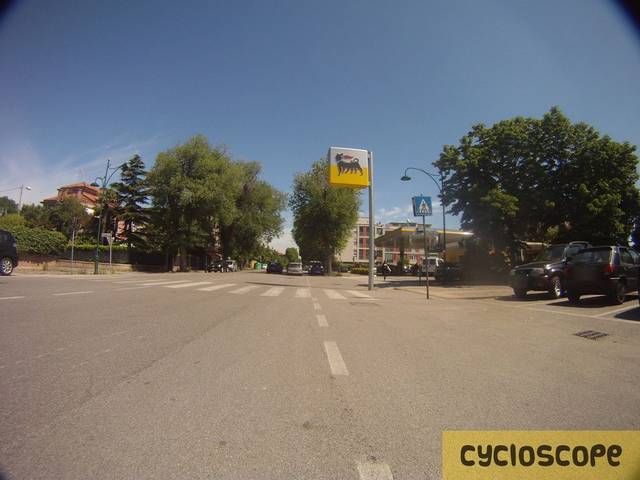
Region: Italy
Coordinates: 45.4, 12.36